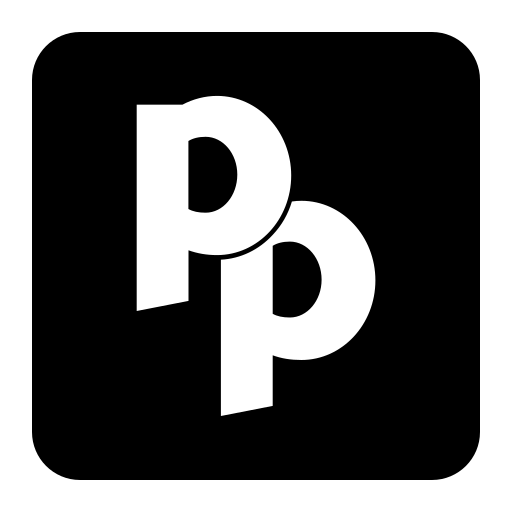
Tags: icon, FontAwesome, fa-icon, brand, pied, piper, pp